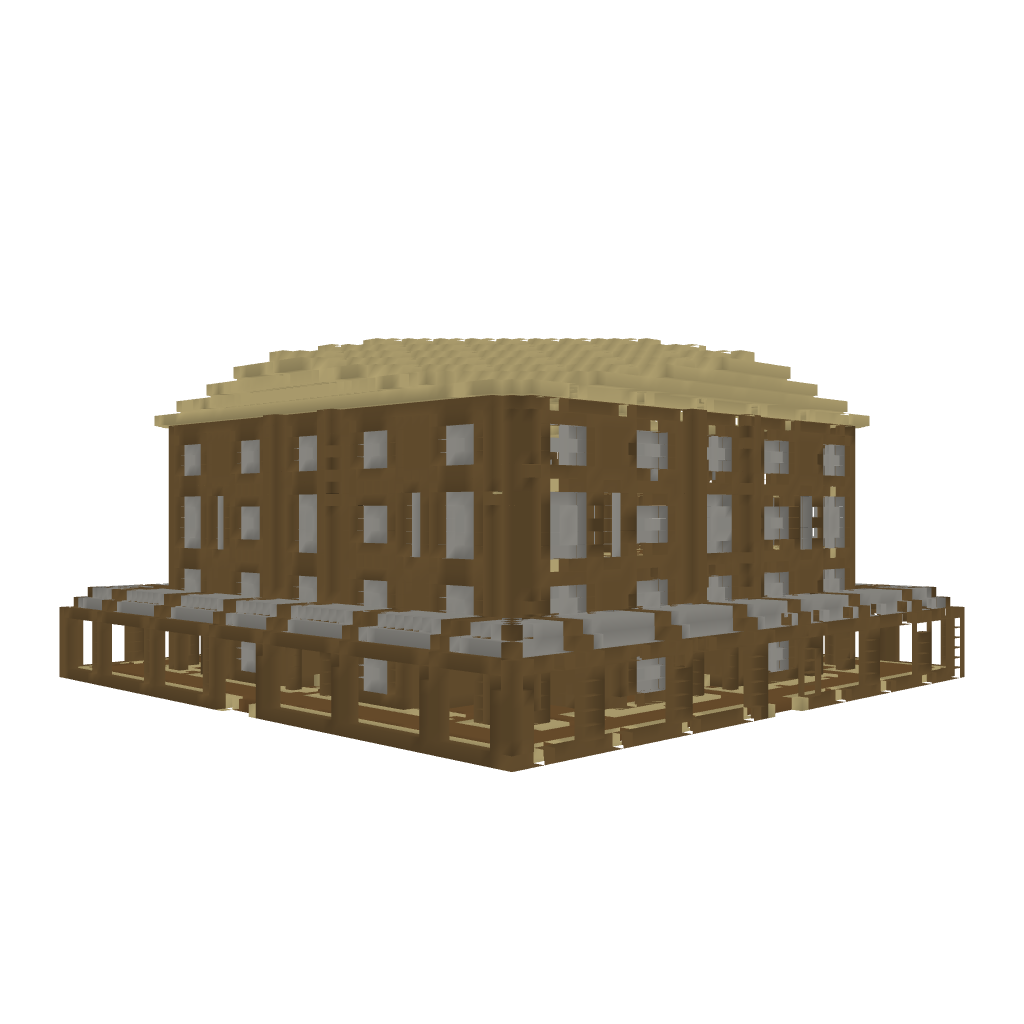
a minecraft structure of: RCSys - Wooden Store 64x64x33